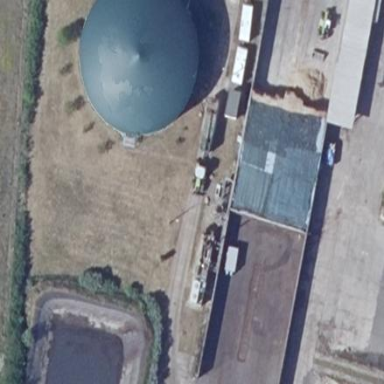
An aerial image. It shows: Bunker silo.